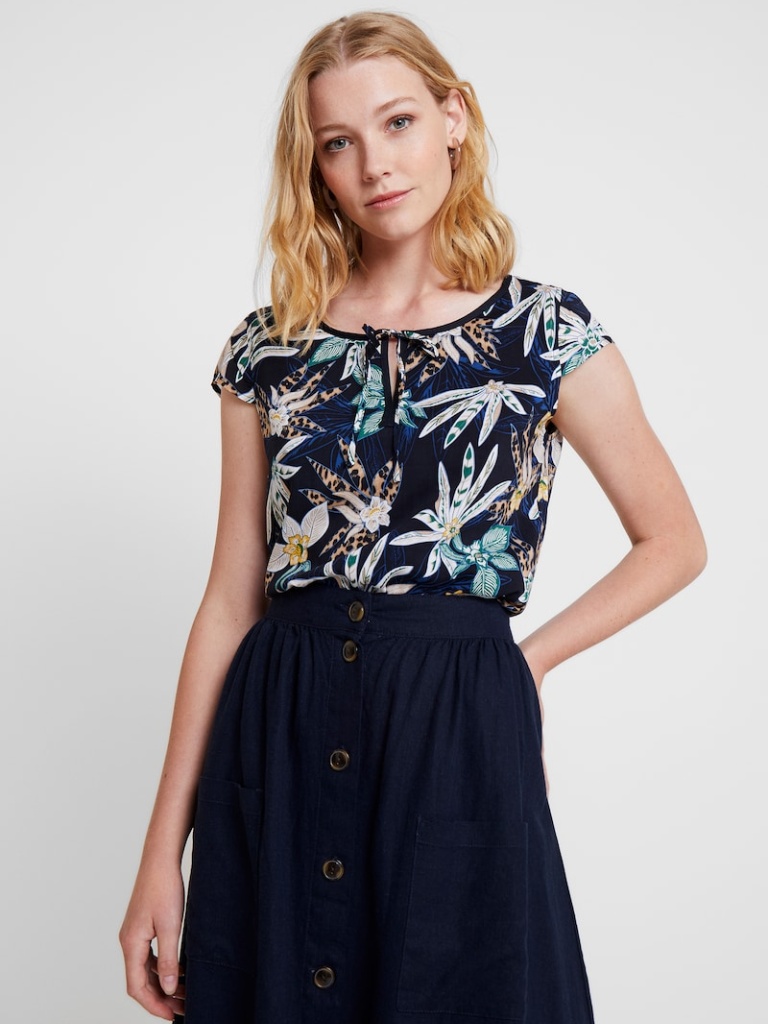
cotton relaxed short sleeve hip length Fully Tucked in crew t-shirt